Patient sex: M
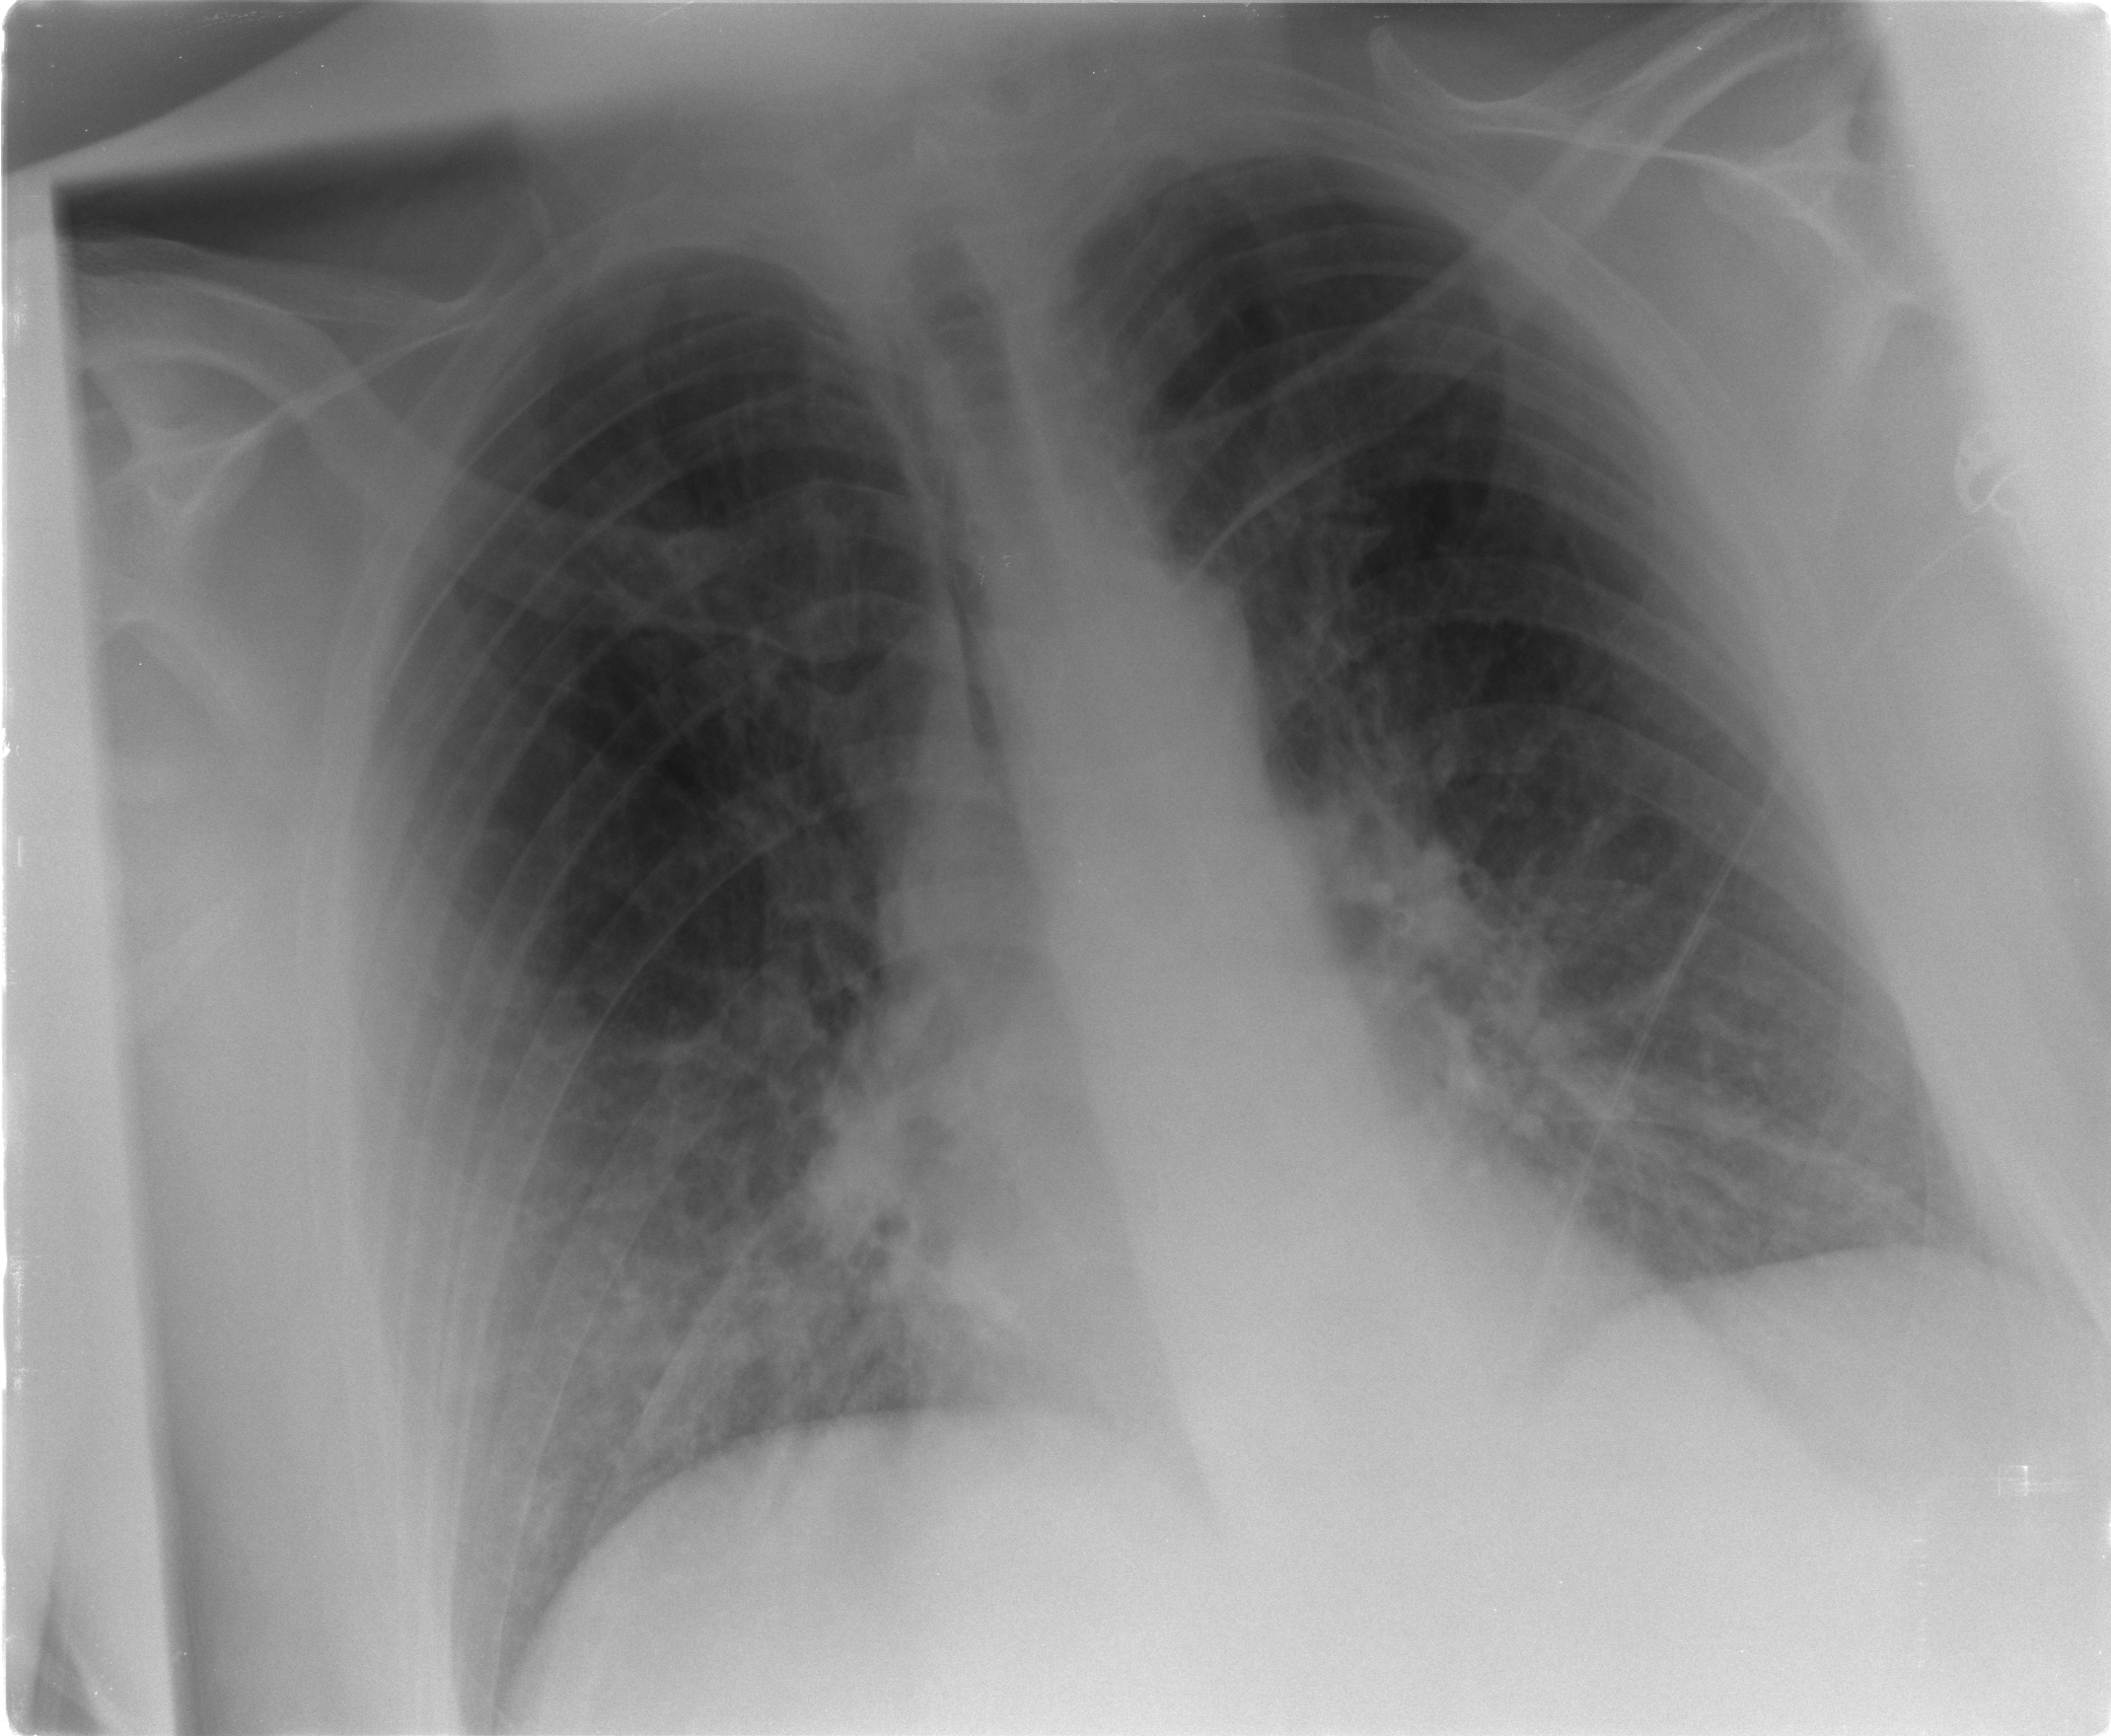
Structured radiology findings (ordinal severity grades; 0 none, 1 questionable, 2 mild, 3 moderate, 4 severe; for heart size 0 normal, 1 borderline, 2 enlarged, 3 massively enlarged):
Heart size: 0
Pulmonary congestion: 2
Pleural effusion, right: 0
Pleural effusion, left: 0
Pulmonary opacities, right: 0
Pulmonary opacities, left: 0
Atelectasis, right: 0
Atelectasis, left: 0